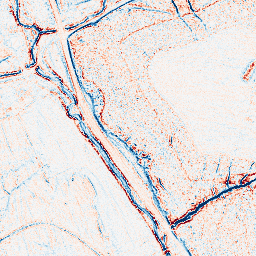
Category: edge_preserving
Decomposition family: anisotropic_diffusion
Decomposition parameters: iterations: 5
kappa: 10
gamma: 0.15
Upsampling method: quartic
Upsampling parameters: scale: 8
Upsampling scale: 8